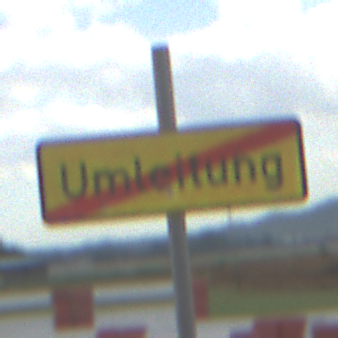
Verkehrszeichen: EndeDerUmleitungsankuendigung
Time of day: MorningAfternoon
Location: Outdoor (RoadRail)
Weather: PartlyCloudy
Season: NotSpecified
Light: Natural